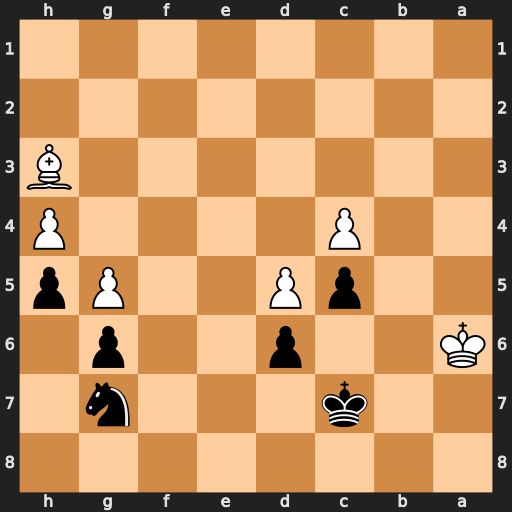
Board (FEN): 8/2k3n1/K2p2p1/2pP2Pp/2P4P/7B/8/8
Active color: b
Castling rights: -
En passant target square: -
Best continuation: Kd8 Kb5 Nf5